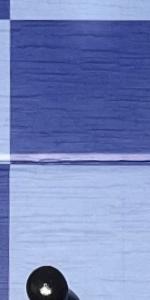
Label: Empty